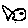
Label: fish